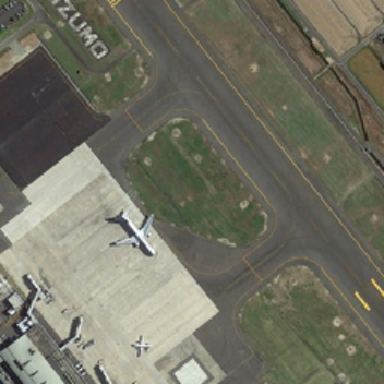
There are many lawns on both sides of the runway .